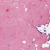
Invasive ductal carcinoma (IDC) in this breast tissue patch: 0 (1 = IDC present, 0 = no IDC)